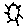
Label: sun